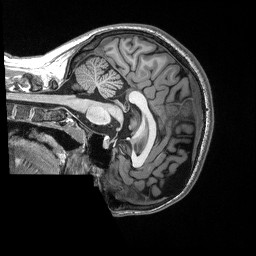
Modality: T1w
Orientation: sagittal
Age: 19
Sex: male